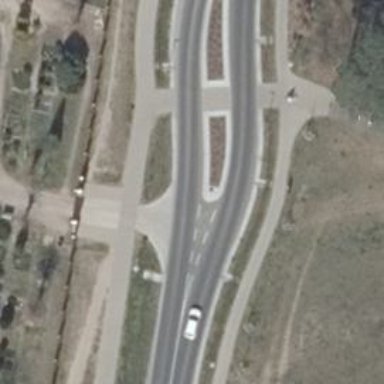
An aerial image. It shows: Road with traffic signals at the crossing.